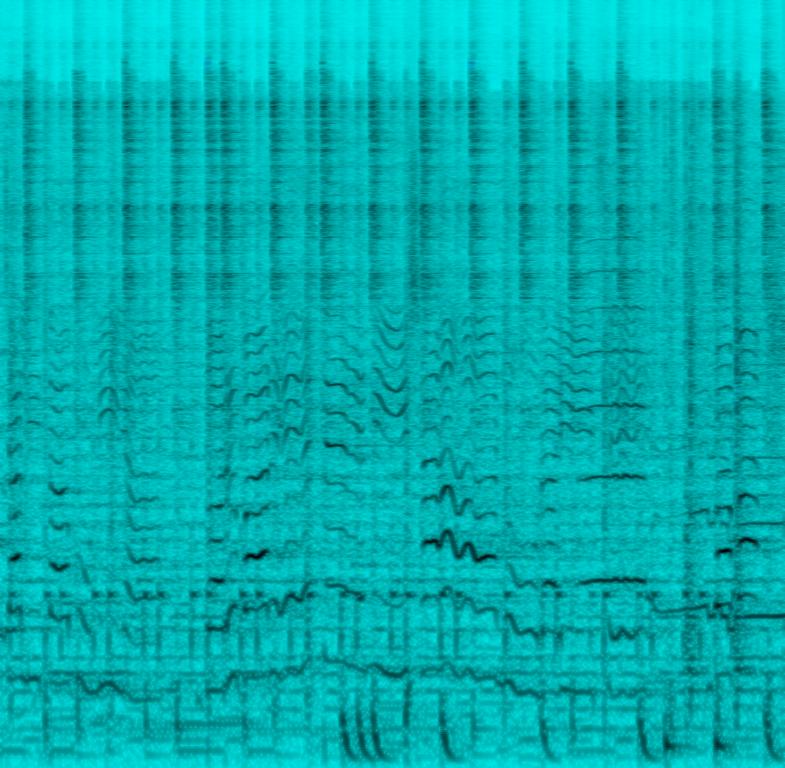
Along with the vintage south asian vocal performance from an emotive female vocalist, this song features enchanting melodies from the bansuri. For percussion, we have tablas and tambourines. This is a live performance in a concert venue.